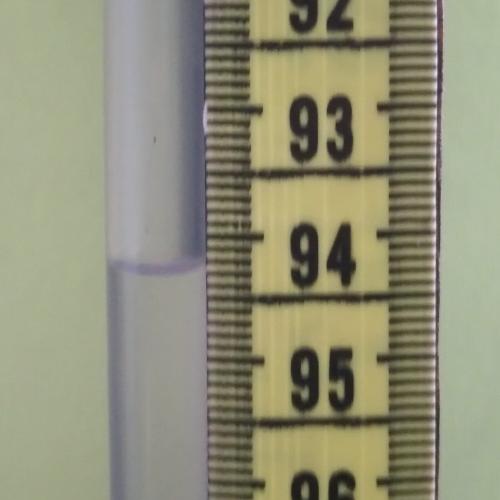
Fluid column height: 94.3 cm